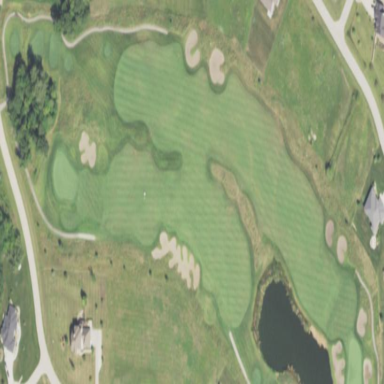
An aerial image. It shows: Area of rough grass used for golf.